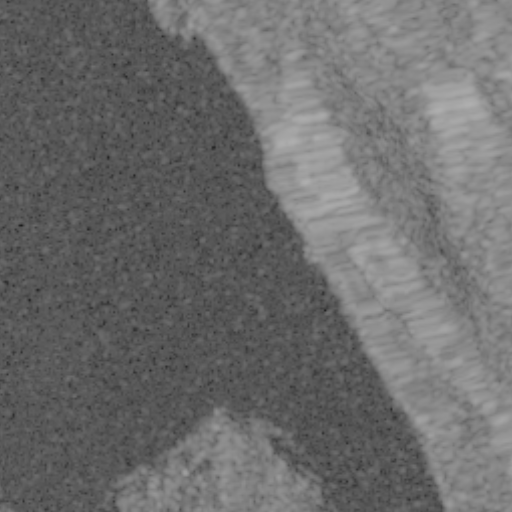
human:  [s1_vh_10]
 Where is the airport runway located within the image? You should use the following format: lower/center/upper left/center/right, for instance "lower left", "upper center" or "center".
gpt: The airport runway is located in the lower left of the image.
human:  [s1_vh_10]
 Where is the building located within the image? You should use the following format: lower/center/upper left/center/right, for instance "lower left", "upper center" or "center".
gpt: The building is located in the lower left of the image.
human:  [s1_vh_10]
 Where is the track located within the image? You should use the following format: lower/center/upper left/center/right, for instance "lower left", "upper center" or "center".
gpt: There is no track in the image.

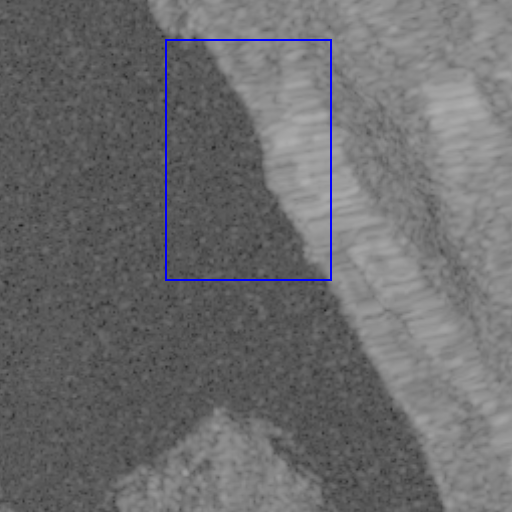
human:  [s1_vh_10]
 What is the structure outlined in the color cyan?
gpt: There is no cyan outline.
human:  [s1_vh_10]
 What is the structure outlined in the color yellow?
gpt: There is no structure outlined in yellow.